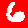
Digit: 6